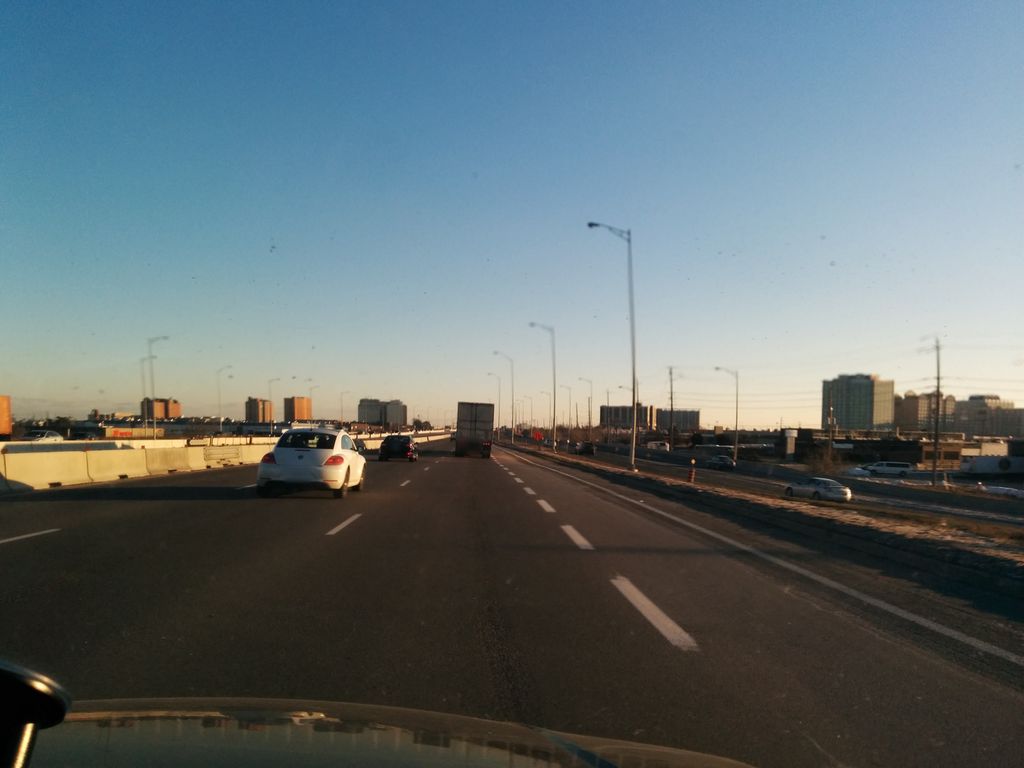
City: toronto